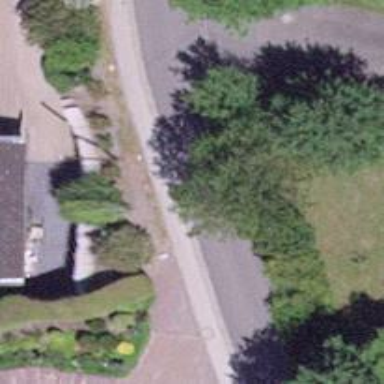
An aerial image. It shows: Asphalt road in residential area.